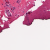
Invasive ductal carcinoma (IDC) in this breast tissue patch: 0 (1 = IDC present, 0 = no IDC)